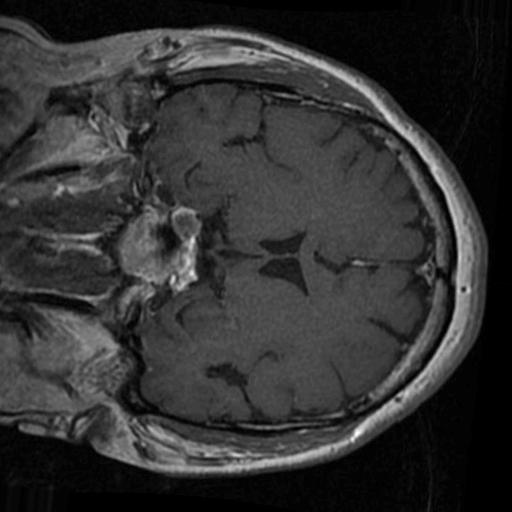
Label: brain_tumor